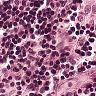
Metastatic tissue present: no